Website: bh-photo
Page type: customer-info-address
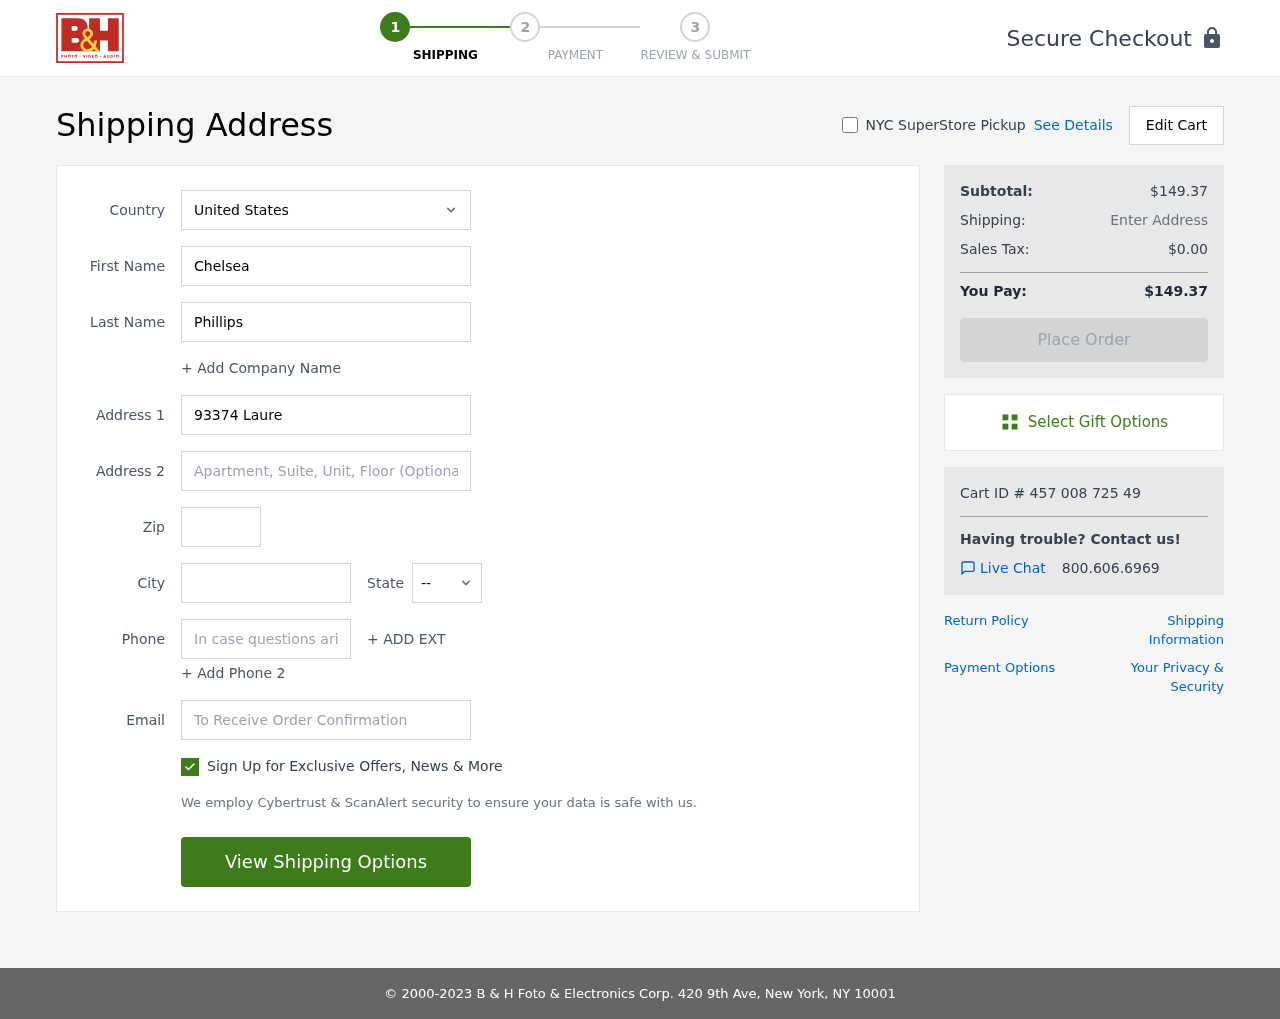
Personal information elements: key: PII_CITY
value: Tannerville
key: PII_COUNTRY
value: United States
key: PII_EMAIL
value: chelsea_phillips@hotmail.com
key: PII_FIRSTNAME
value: Chelsea
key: PII_LASTNAME
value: Phillips
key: PII_PHONE
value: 5625700208
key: PII_POSTCODE
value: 47885
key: PII_STATE_ABBR
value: FL
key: PII_STREET
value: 93374 Lauren Extension Suite 186
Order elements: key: ORDER_SUBTOTAL
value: $149.37
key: ORDER_TAX
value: $0.00
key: ORDER_TOTAL
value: $149.37
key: ORDER_ID
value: Cart ID # 457 008 725 49